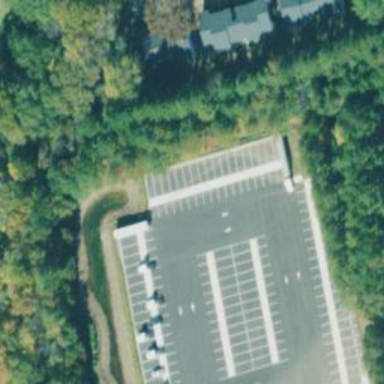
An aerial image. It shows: Road serving as parking aisle.